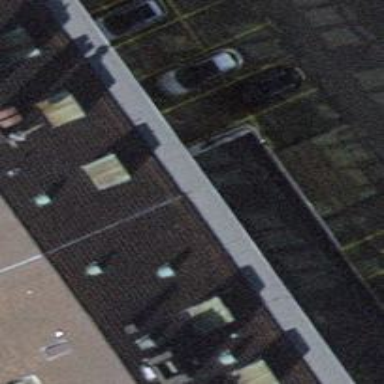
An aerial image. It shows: View of roof of building.